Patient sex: M
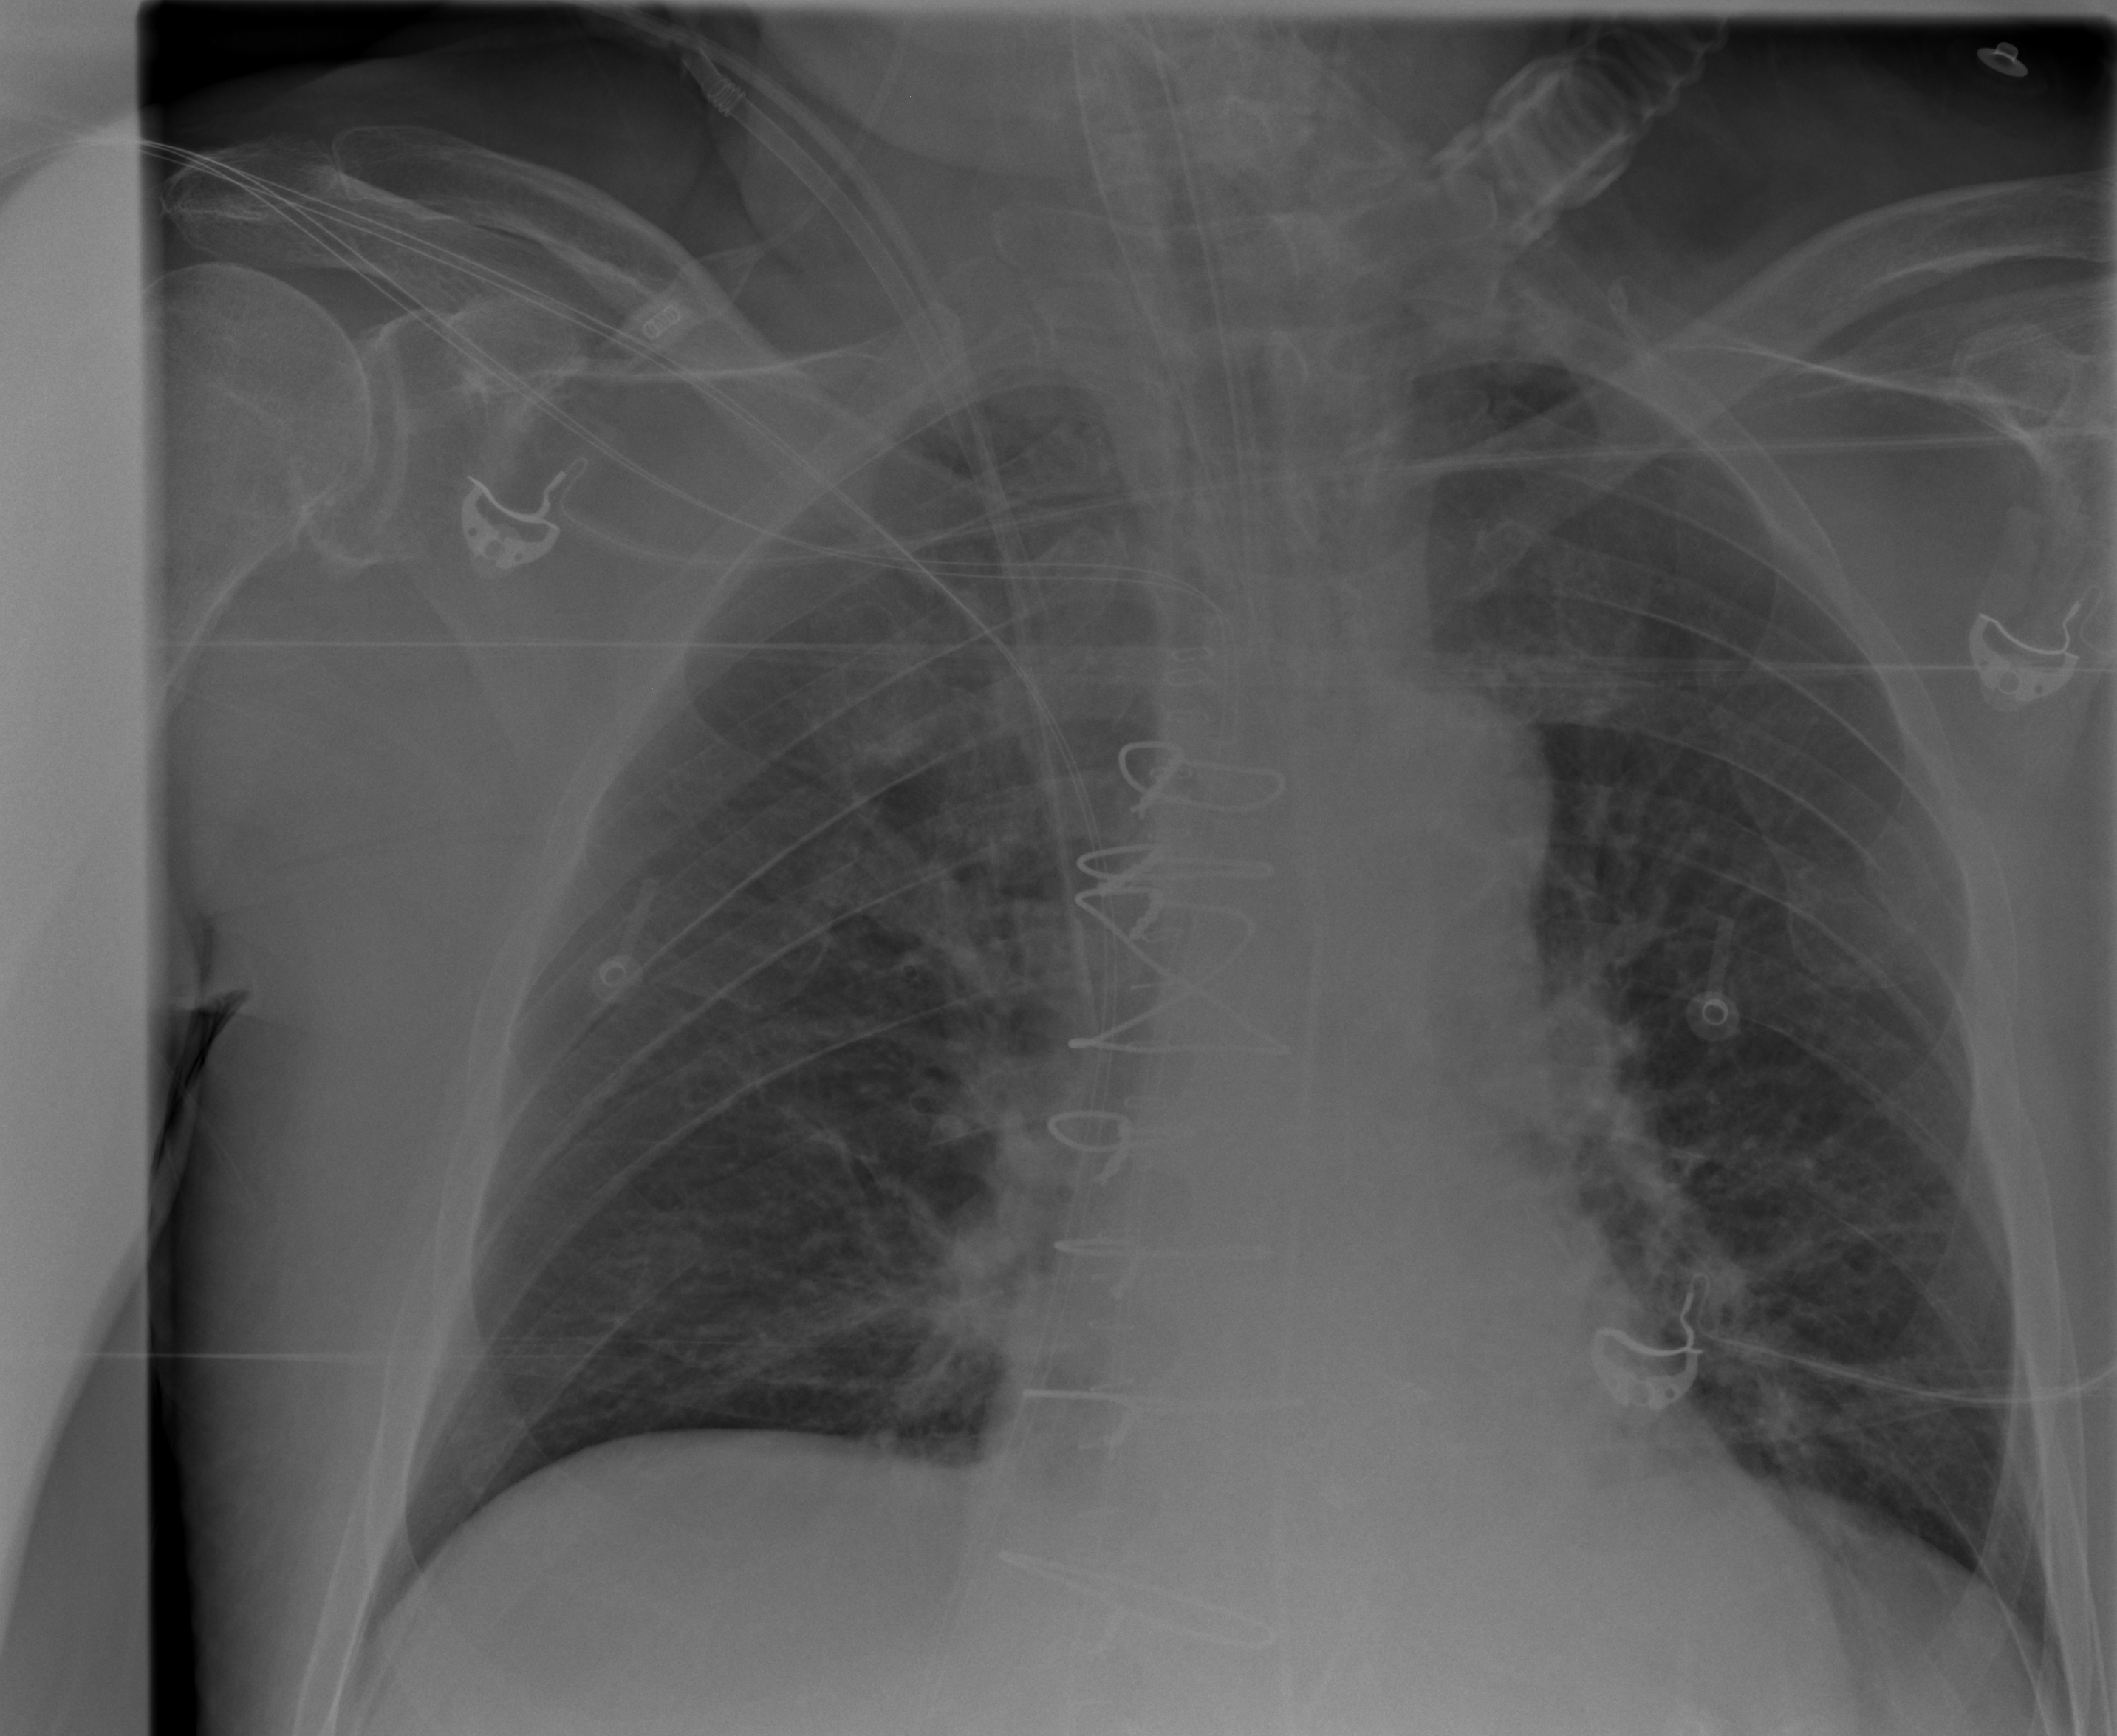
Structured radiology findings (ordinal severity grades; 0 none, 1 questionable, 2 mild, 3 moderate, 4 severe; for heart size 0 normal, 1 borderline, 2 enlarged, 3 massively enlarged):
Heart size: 0
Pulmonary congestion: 2
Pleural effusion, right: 0
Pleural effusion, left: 0
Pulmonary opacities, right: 0
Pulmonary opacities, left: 0
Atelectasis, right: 0
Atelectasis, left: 0